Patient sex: F
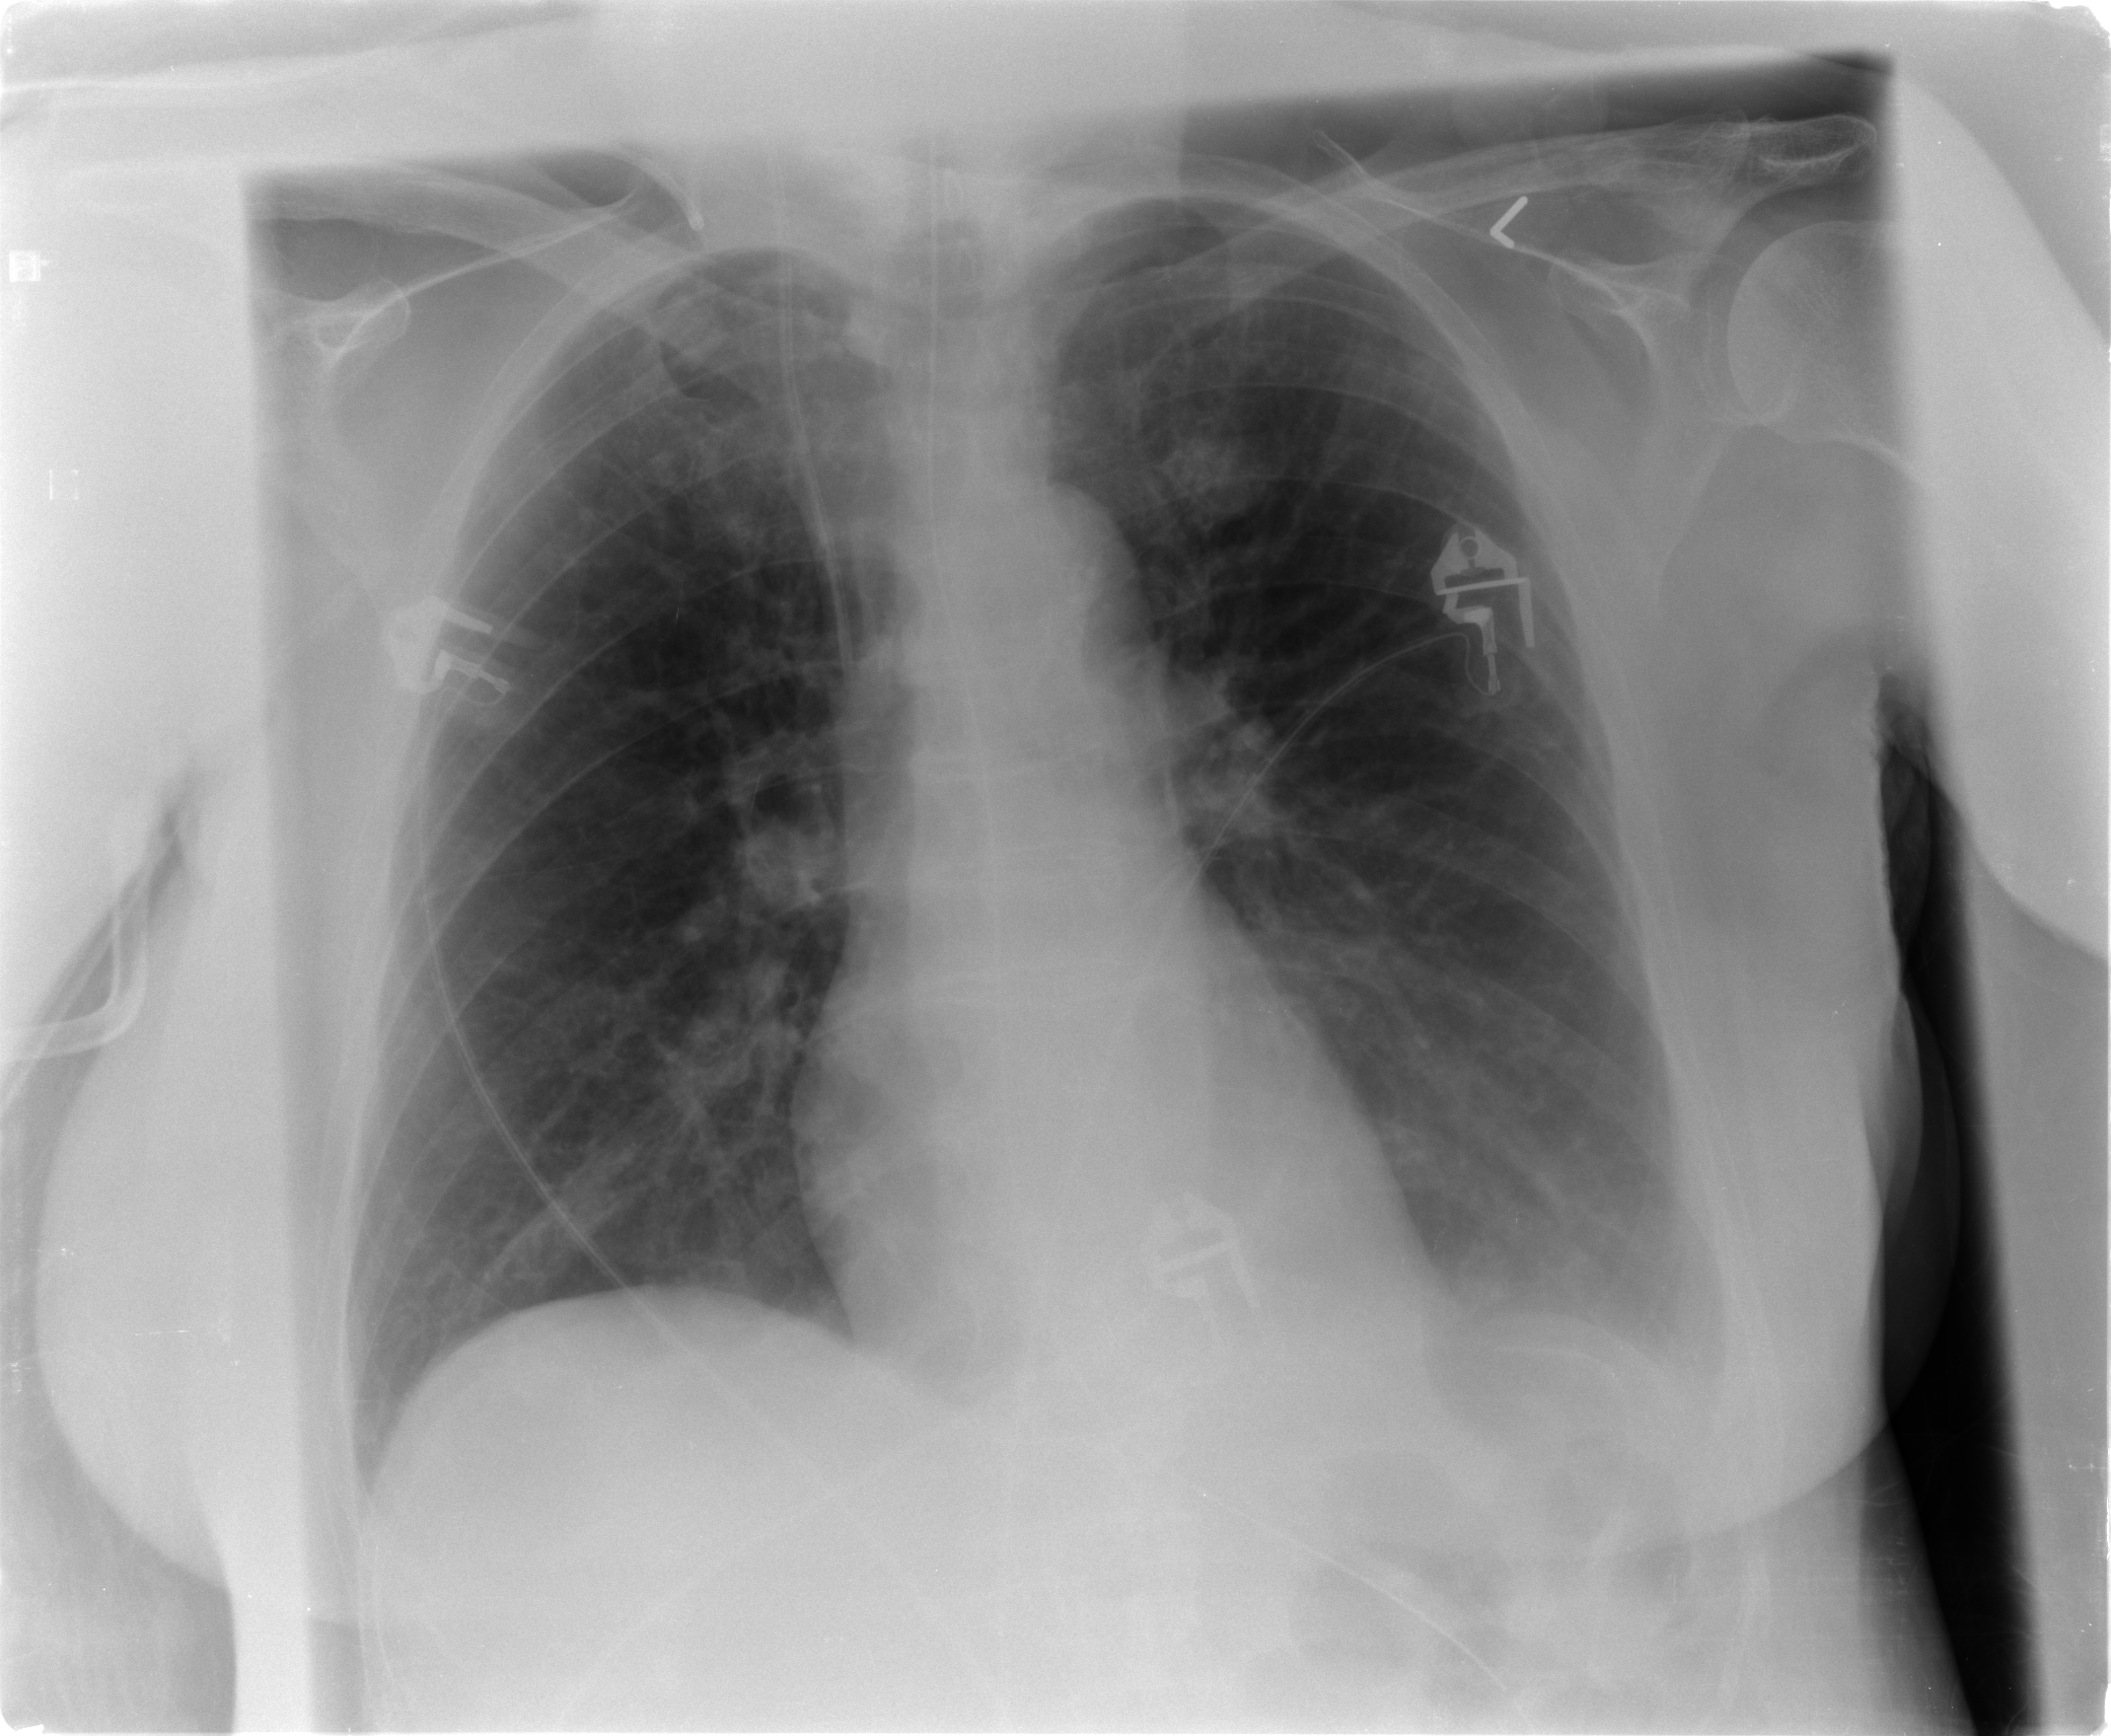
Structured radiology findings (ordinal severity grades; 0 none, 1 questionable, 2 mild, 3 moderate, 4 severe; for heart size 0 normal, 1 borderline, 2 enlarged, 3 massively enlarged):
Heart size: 0
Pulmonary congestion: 0
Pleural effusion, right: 0
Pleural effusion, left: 1
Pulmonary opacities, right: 0
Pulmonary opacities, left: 0
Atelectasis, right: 0
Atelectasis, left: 0